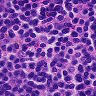
Metastatic tissue present: no